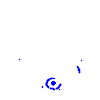
Particle: electron